Question: Am working on an app for iPad, to organise sports, using Firebase.
The requirement is that:
- Each Sport may contain many events. - Many teams would register for an event.
The queries to be handled would be:
- -
Am new to designing the database model for firebase. I have designed the firebase structure, as shown in the image.
Will this structure support my queries optimally?
Kindly suggest changes that I would have to make.
Thanks in advance:)

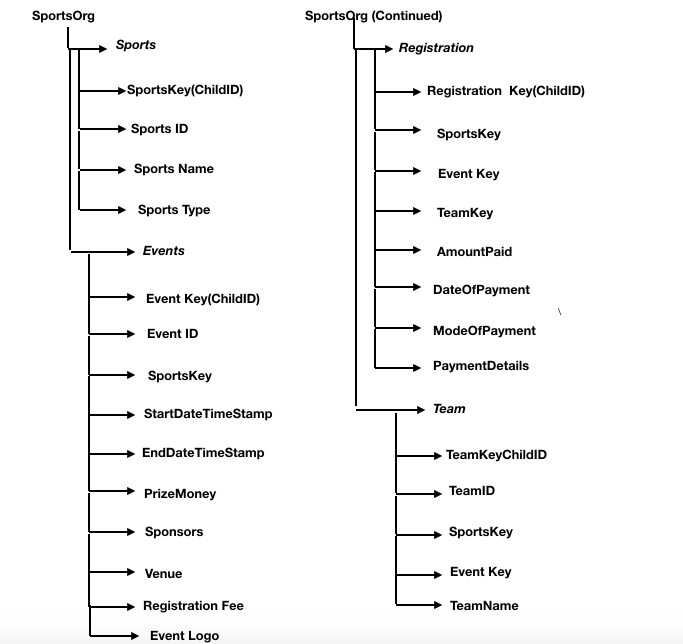
Answer: , firebase push keys have the very handy feature of sorting chronological, meaning just apply alphanumeric sort and they will be in chronological order even for offline writes.
Ideally, you design your document in such a way that you don't need to query them.
Or in other words, store the documents as you expect the results of your queries.
# Applying to an app
Let's suppose:
1. You have a view in your app showing the start datetime, # of teams joined, and prize, for all events in a given sport.
2. Clicking any of the events, you have a view showing start datetime, end datetime, venue, sponsors, and the team name of all teams joined.
This is essentially two nodes dedicated to such views:
<URL>